Chest X-ray. View position: PA
Patient age: 57
Patient sex: F
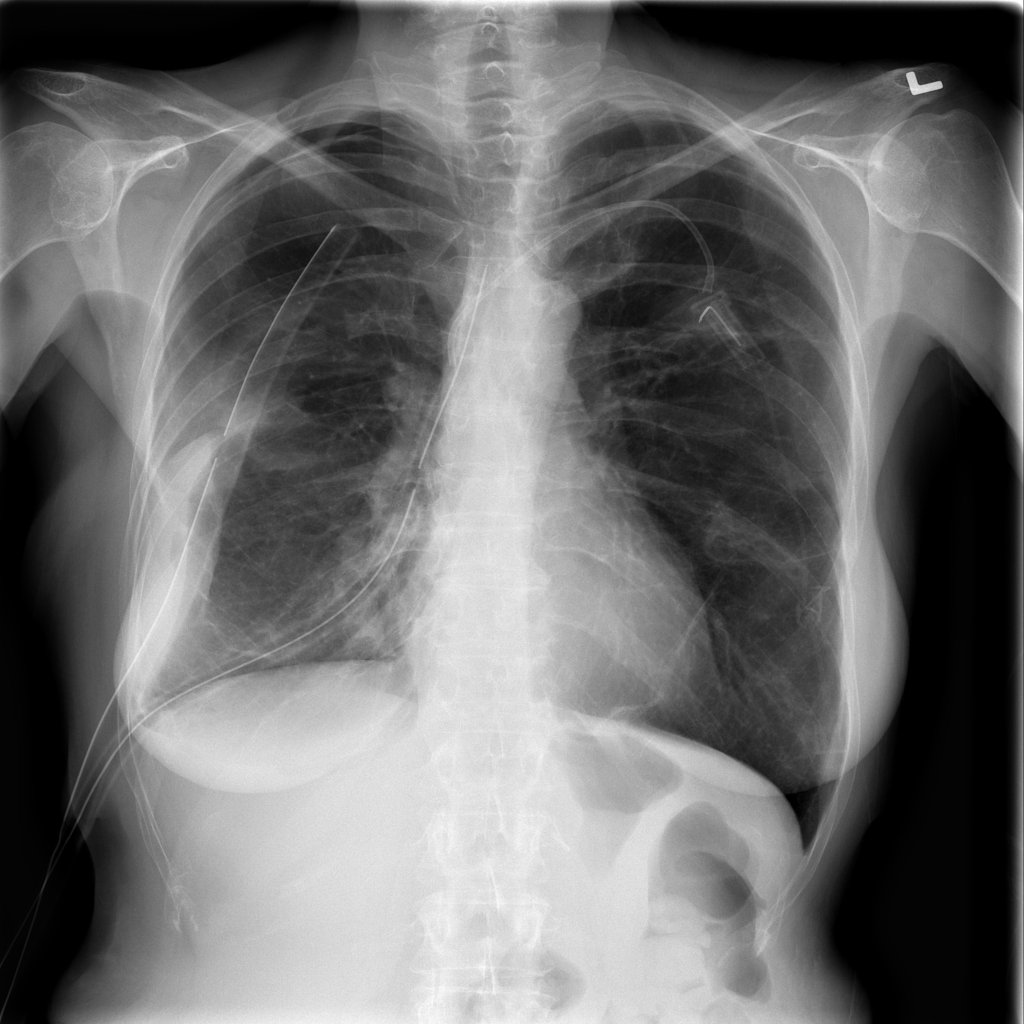
Finding: Pneumothorax